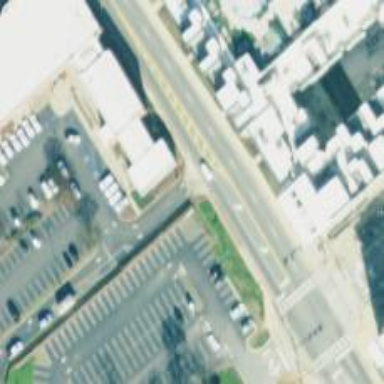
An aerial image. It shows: Primary highway with separate asphalt sidewalk.